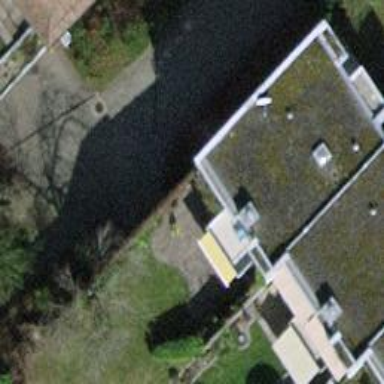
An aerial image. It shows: Terrace building.